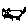
Label: cat